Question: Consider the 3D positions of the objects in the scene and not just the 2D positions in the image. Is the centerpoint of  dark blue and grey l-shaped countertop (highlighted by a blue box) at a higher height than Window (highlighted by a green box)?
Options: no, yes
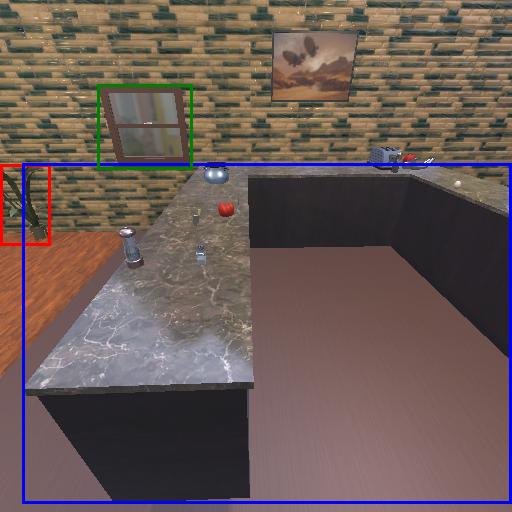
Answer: no